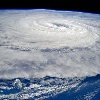
Label: cloud